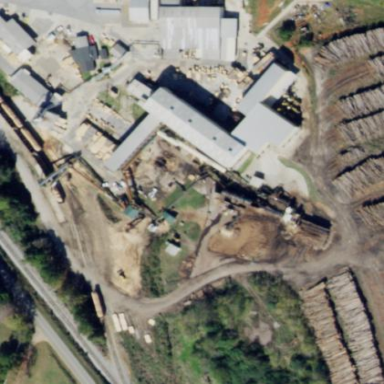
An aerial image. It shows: Industrial area dedicated to sawmill.